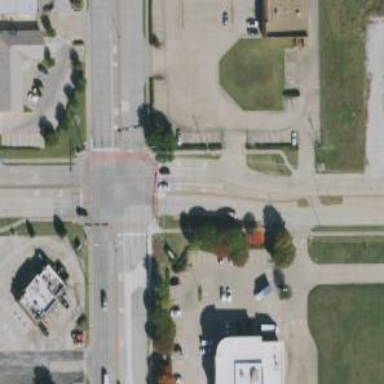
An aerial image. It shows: Secondary road with separate sidewalk.